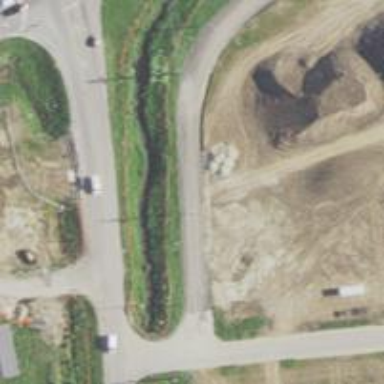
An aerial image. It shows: Tertiary road.